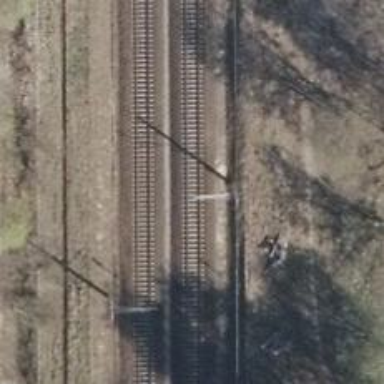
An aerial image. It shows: Railway milestone with catenary mast.